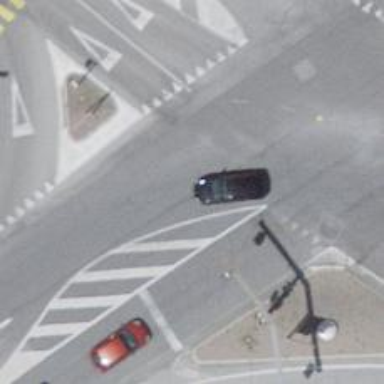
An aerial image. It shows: Road with traffic signals for signaling.